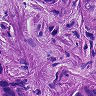
Metastatic tissue present: yes